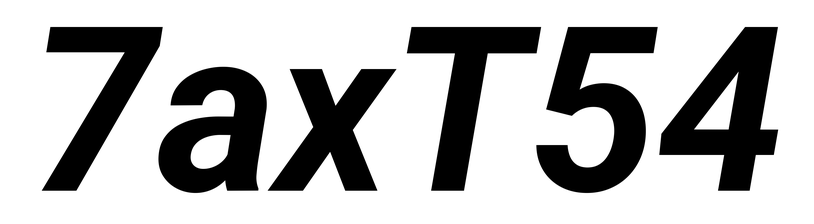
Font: Roboto-Italic_Bold_Italic